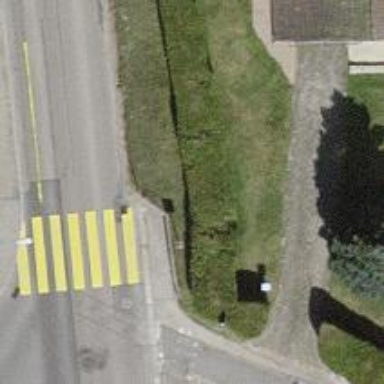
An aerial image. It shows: Hedge barrier.